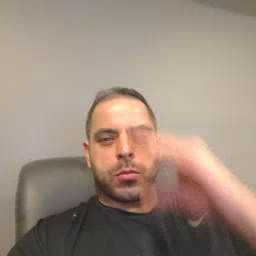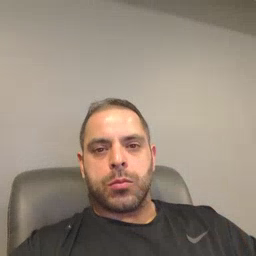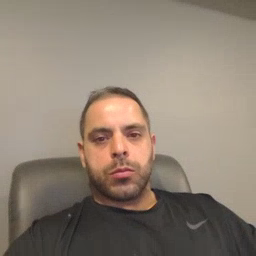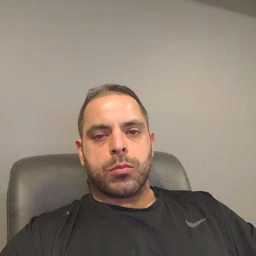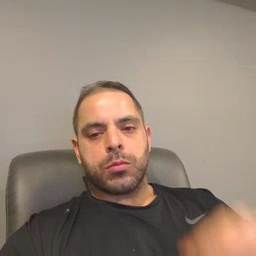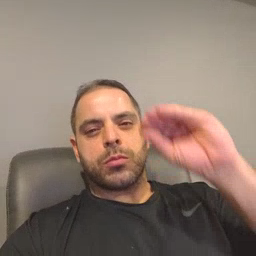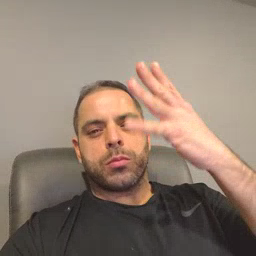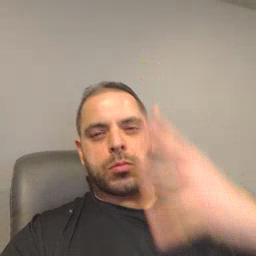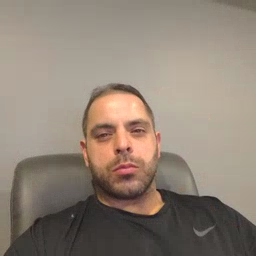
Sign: sun